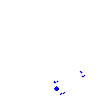
Particle: pion